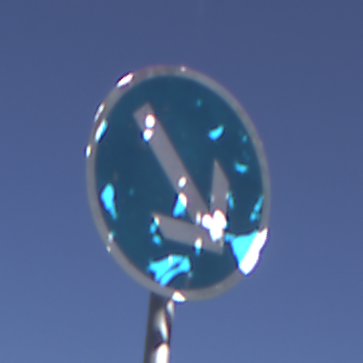
Verkehrszeichen: VorgeschriebeneVorbeifahrtRechts
Umgebung: Outdoor, Nature
Tageszeit: MorningAfternoon
Wetter: Clear
Licht: Natural
Jahreszeit: NotSpecified
Kontrast: HighContrast